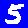
Digit: 5